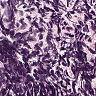
Metastatic tissue present: no